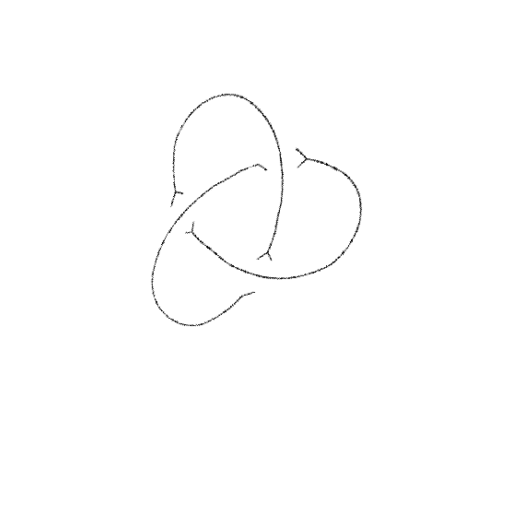
Crossing number: 3